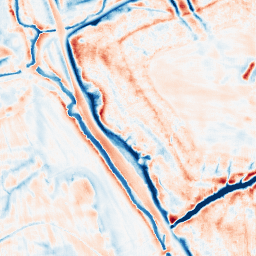
Category: edge_preserving
Decomposition family: bilateral
Decomposition parameters: d: 21
sigma_color: 50
sigma_space: 150
Upsampling method: fft_zeropad
Upsampling parameters: scale: 2
Upsampling scale: 2